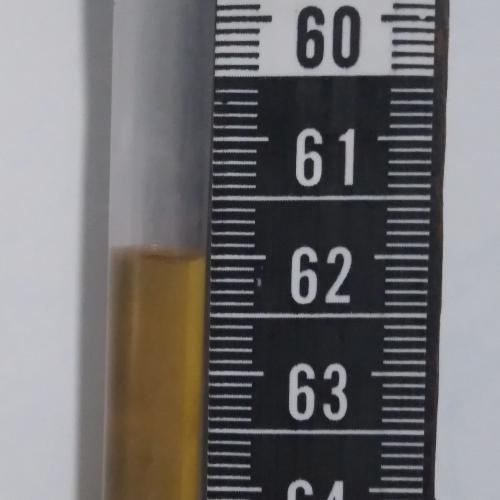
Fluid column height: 62.0 cm